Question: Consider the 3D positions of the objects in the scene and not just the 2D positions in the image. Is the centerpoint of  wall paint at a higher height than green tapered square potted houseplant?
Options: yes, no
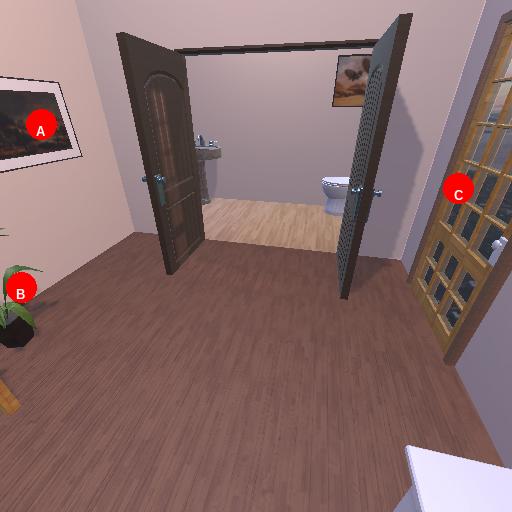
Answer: yes